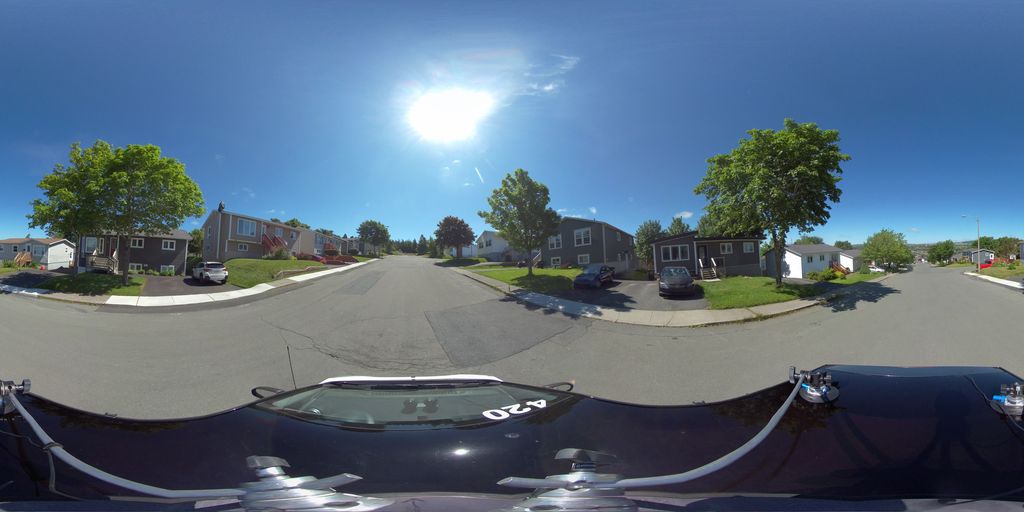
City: st_johns